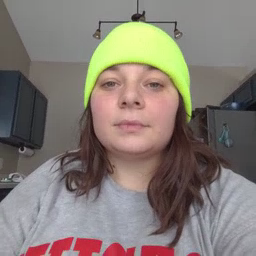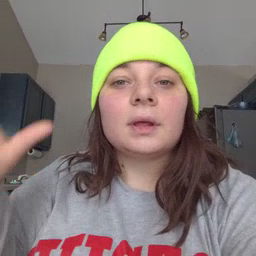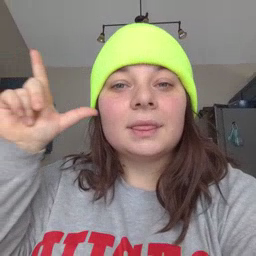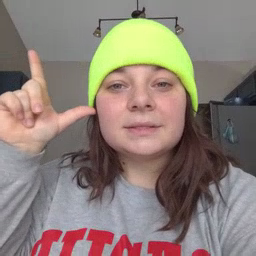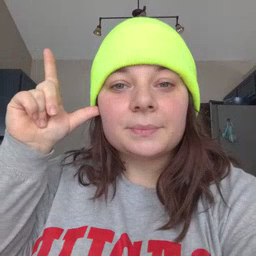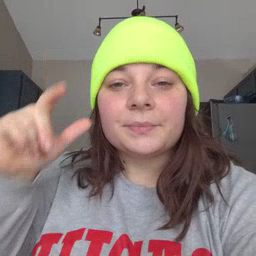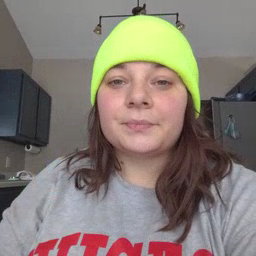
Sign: listen